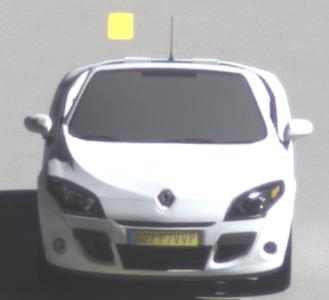
Make: Renault
Model: Mégane Coupé-Cabriolet 1.6 16V 110
Detailed model: Mégane (III) Coupé-Cabriolet
Model produced from: 2010/06
Model produced until: 2013/03
Doors: 2
Color: white
Road condition: dry road
Daytime: morning or afternoon
Contrast: high contrast